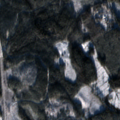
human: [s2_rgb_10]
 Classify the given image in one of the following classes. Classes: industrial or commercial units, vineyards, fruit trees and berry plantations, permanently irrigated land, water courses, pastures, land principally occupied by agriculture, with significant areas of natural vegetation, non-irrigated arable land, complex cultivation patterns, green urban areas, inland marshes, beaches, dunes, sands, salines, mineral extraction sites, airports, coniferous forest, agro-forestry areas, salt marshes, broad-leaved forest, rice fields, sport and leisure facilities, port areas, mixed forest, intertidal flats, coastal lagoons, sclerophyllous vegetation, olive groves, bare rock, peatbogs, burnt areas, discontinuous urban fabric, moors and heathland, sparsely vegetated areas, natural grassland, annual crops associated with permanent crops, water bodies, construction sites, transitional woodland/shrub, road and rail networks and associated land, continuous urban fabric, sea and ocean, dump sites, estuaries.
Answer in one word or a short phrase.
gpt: coniferous forest, mixed forest, transitional woodland/shrub